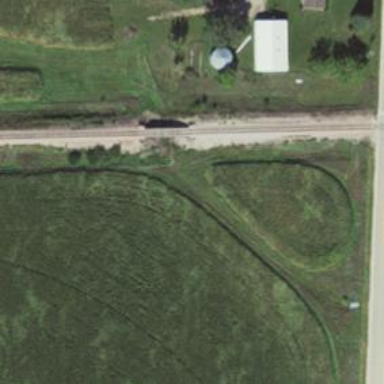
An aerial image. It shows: Railway track.